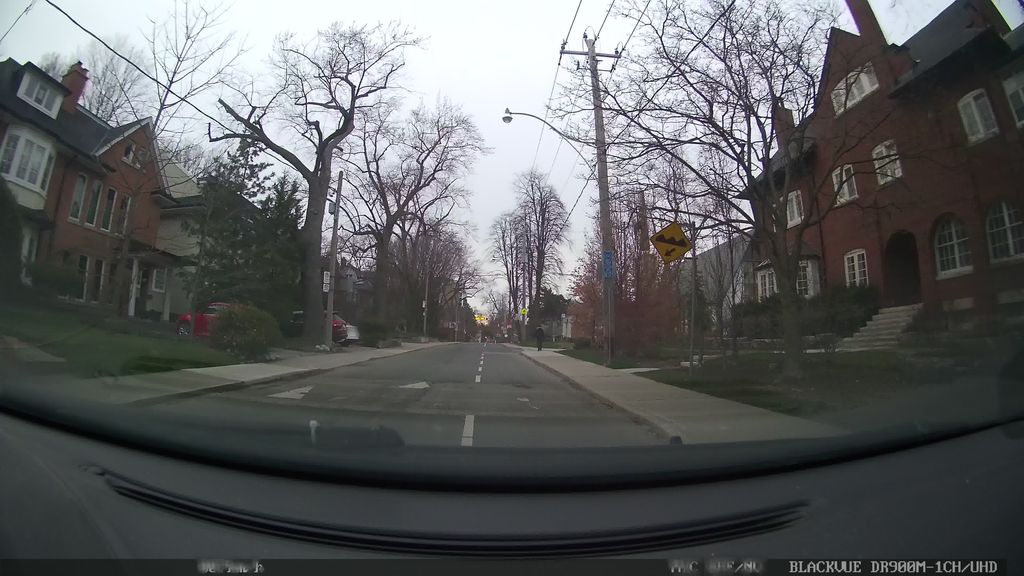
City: toronto